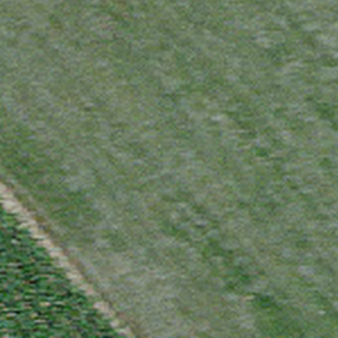
Label: other